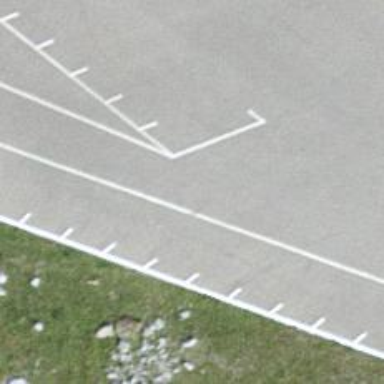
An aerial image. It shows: Asphalt parking aisle off service road.